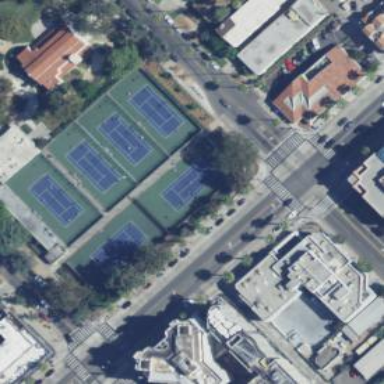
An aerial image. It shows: Tennis court on pitch.